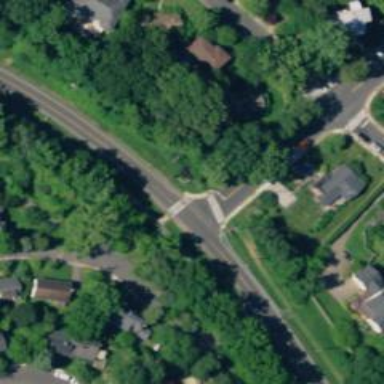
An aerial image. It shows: Marked crossing on footway.